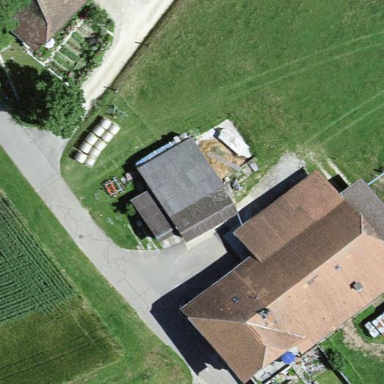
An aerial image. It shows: Barn.